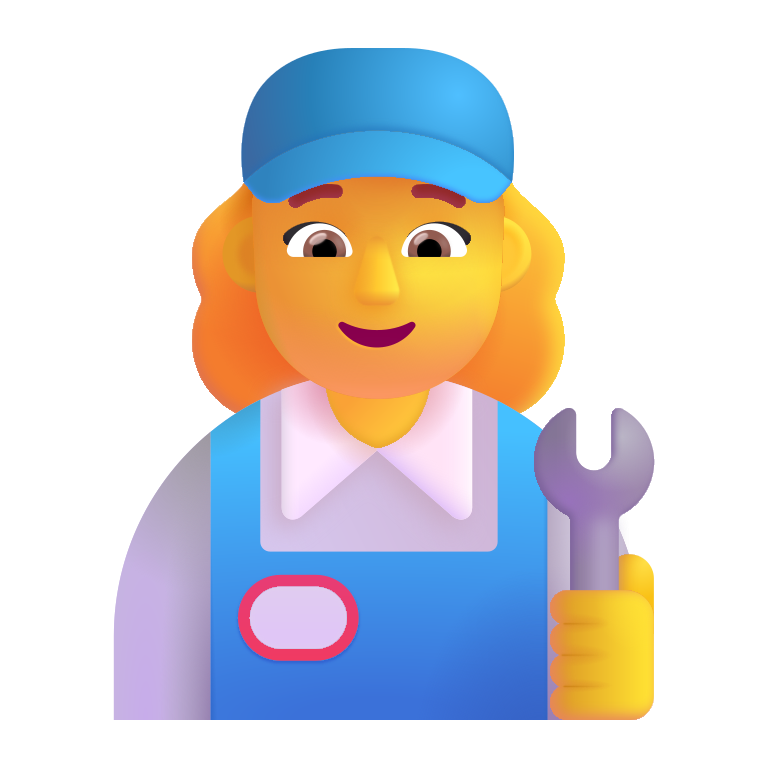
woman mechanic color default